Question: I'm trying to add a dialog to my android app which is full screen on small devices (e.g. mobile phone) but a standard dialog on large devices (e.g. tablets). This follows the logic laid out in the <URL>.
Using the <URL>, using a DialogFragment, I end up with a transparent dialog that overlays the action bar:

Below is the source code.
'''
<?xml version="1.0" encoding="utf-8"?>
<android.support.design.widget.CoordinatorLayout
xmlns:android="http://schemas.android.com/apk/res/android"
xmlns:app="http://schemas.android.com/apk/res-auto"
android:layout_width="match_parent"
android:layout_height="match_parent">
<android.support.design.widget.CoordinatorLayout
android:id="@+id/toolbar_layout"
android:layout_width="match_parent"
android:layout_height="wrap_content">
<!-- Use ThemeOverlay to make the toolbar text white -->
<android.support.design.widget.AppBarLayout
android:id="@+id/abl_top"
android:layout_height="wrap_content"
android:layout_width="match_parent"
android:theme="@style/ThemeOverlay.AppCompat.Dark.ActionBar">
<android.support.v7.widget.Toolbar
android:id="@+id/toolbar"
android:fitsSystemWindows="true"
android:layout_height="wrap_content"
android:layout_width="match_parent"
app:popupTheme="@style/ThemeOverlay.AppCompat.Light"
app:layout_scrollFlags="scroll|enterAlways"/>
</android.support.design.widget.AppBarLayout>
</android.support.design.widget.CoordinatorLayout>
<FrameLayout
android:id="@+id/content"
android:layout_width="match_parent"
android:layout_height="wrap_content"/>
<android.support.design.widget.FloatingActionButton
android:id="@+id/fab"
android:layout_width="wrap_content"
android:layout_height="wrap_content"
android:layout_gravity="end|bottom"
android:layout_margin="10dp"
android:src="@drawable/ic_add"
android:clickable="true"/>
</android.support.design.widget.CoordinatorLayout>
'''
'''
package com.example.fsdialog;
import android.os.Bundle;
import android.support.design.widget.FloatingActionButton;
import android.support.v4.app.FragmentManager;
import android.support.v4.app.FragmentTransaction;
import android.support.v7.app.AppCompatActivity;
import android.support.v7.app.ActionBar;
import android.support.v7.widget.Toolbar;
import android.view.View;
public class MainActivity extends AppCompatActivity
{
/** Called when the activity is first created. */
@Override
public void onCreate(Bundle savedInstanceState)
{
super.onCreate(savedInstanceState);
setContentView(R.layout.main);
// Setup AppBar
Toolbar toolbar = (Toolbar) findViewById(R.id.toolbar);
if (toolbar != null) {
setSupportActionBar(toolbar);
}
final ActionBar ab = getSupportActionBar();
ab.setHomeAsUpIndicator(R.drawable.ic_menu);
ab.setDisplayHomeAsUpEnabled(true);
// FAB
FloatingActionButton fab = (FloatingActionButton) findViewById(
R.id.fab);
fab.setOnClickListener(new View.OnClickListener() {
@Override
public void onClick(View view) {
FragmentManager fm = getSupportFragmentManager();
MyDialogFragment dialog = new MyDialogFragment();
if (false) {
// The device is using a large layout, so show the fragment
// as a dialog
dialog.show(fm, "MyDialogFragment");
} else {
// The device is smaller, so show the fragment fullscreen
FragmentTransaction tx = fm.beginTransaction();
tx.setTransition(FragmentTransaction.TRANSIT_FRAGMENT_OPEN);
// To make it fullscreen, use the 'content' root view as
// the container for the fragment, which is always the root
// view for the activity
tx.add(R.id.content, dialog)
.addToBackStack(null).commit();
}
}
});
}
}
'''
'''
<?xml version="1.0" encoding="utf-8"?>
<GridLayout
xmlns:android="http://schemas.android.com/apk/res/android"
android:layout_width="match_parent"
android:layout_height="match_parent"
android:rowCount="2"
android:columnCount="2">
<TextView
android:id="@+id/text_date1"
android:layout_row="0"
android:layout_column="0"
android:text="17/06/2015"
style="@android:style/Widget.Holo.Spinner"/>
<TextView
android:id="@+id/text_time1"
android:layout_row="0"
android:layout_column="1"
android:text="09:35"
style="@android:style/Widget.Holo.Spinner"/>
<TextView
android:id="@+id/text_date2"
android:layout_row="1"
android:layout_column="0"
android:text="17/06/2015"
style="@android:style/Widget.Holo.Spinner"/>
<TextView
android:id="@+id/text_time2"
android:layout_row="1"
android:layout_column="1"
android:text="11:00"
style="@android:style/Widget.Holo.Spinner"/>
</GridLayout>
'''
'''
package com.example.fsdialog;
import android.app.Dialog;
import android.os.Bundle;
import android.support.v4.app.DialogFragment;
import android.view.View;
import android.view.ViewGroup;
import android.view.LayoutInflater;
import android.view.Window;
public class MyDialogFragment
extends DialogFragment
{
@Override
public View onCreateView(LayoutInflater inflater, ViewGroup container,
Bundle savedInstanceState) {
return inflater.inflate(R.layout.my_dialog, container, false);
}
@Override
public Dialog onCreateDialog(Bundle savedInstanceState) {
Dialog dialog = super.onCreateDialog(savedInstanceState);
dialog.requestWindowFeature(Window.FEATURE_NO_TITLE);
return dialog;
}
}
'''
'''
<?xml version="1.0" encoding="utf-8"?>
<manifest xmlns:android="http://schemas.android.com/apk/res/android"
package="com.example.fsdialog"
android:versionCode="1"
android:versionName="1.0">
<application android:label="@string/app_name"
android:icon="@drawable/ic_launcher">
<activity android:name="MainActivity"
android:label="@string/app_name"
android:theme="@style/Theme.AppCompat.NoActionBar">
<intent-filter>
<action android:name="android.intent.action.MAIN" />
<category android:name="android.intent.category.LAUNCHER" />
</intent-filter>
</activity>
</application>
</manifest>
'''
I'm now using the android 'Theme.AppCompat.NoActionBar' theme and have a 'FrameLayout' in the main activity. I still get the same problem (image updated).
- -
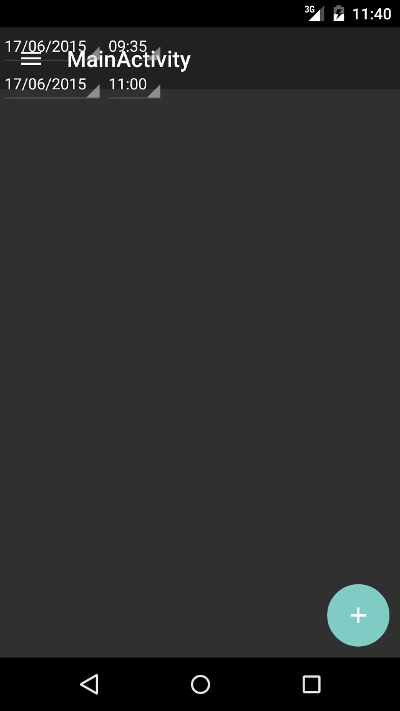
Answer: @cutoff was correct. My update failed because the root layout is a 'CoordinatorLayout' instead of a 'LinearLayout' or something equally good. The example below uses a 'DrawerLayout':
'''
<?xml version="1.0" encoding="utf-8"?>
<android.support.v4.widget.DrawerLayout
xmlns:android="http://schemas.android.com/apk/res/android"
xmlns:app="http://schemas.android.com/apk/res-auto"
android:id="@+id/drawer_layout"
android:layout_height="match_parent"
android:layout_width="match_parent"
android:fitsSystemWindows="true">
<LinearLayout
android:layout_width="match_parent"
android:layout_height="match_parent"
android:orientation="vertical">
<android.support.design.widget.CoordinatorLayout
android:id="@+id/toolbar_layout"
android:layout_width="match_parent"
android:layout_height="wrap_content">
<!-- Use ThemeOverlay to make the toolbar and tablayout text
white -->
<android.support.design.widget.AppBarLayout
android:id="@+id/abl_top"
android:layout_height="wrap_content"
android:layout_width="match_parent"
android:theme="@style/ThemeOverlay.AppCompat.Dark.ActionBar">
<android.support.v7.widget.Toolbar
android:id="@+id/toolbar"
android:fitsSystemWindows="true"
android:layout_height="wrap_content"
android:layout_width="match_parent"
app:popupTheme="@style/ThemeOverlay.AppCompat.Light"
app:layout_scrollFlags="scroll|enterAlways"/>
</android.support.design.widget.AppBarLayout>
</android.support.design.widget.CoordinatorLayout>
<FrameLayout
android:id="@+id/content"
android:layout_width="match_parent"
android:layout_height="wrap_content"/>
</LinearLayout>
<android.support.design.widget.NavigationView
android:id="@+id/nav_view"
android:layout_height="match_parent"
android:layout_width="wrap_content"
android:layout_gravity="start"
android:fitsSystemWindows="true"
app:headerLayout="@layout/nav_header"
app:menu="@menu/nav_view"/>
</android.support.v4.widget.DrawerLayout>
'''
More details about this solution can be found in <URL>, including why a 'DialogFragment' is insufficient for anything other than completely full-screen.